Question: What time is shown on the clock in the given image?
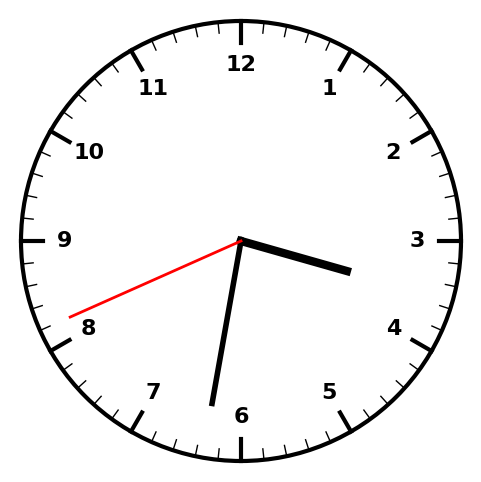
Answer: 03:31:41